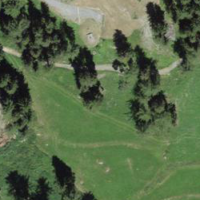
EUNIS habitat code: 45
Species observed at this site:
Galium boreale